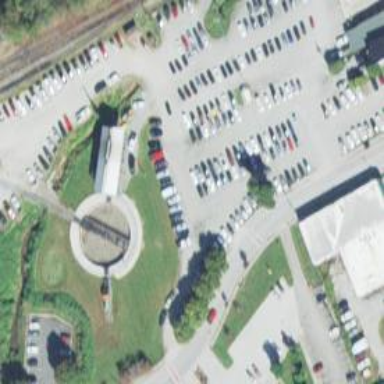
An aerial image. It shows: Parking area with gravel surface.